Field crop: maize
Growth stage: 2
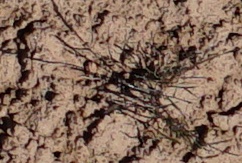
Species: lolium